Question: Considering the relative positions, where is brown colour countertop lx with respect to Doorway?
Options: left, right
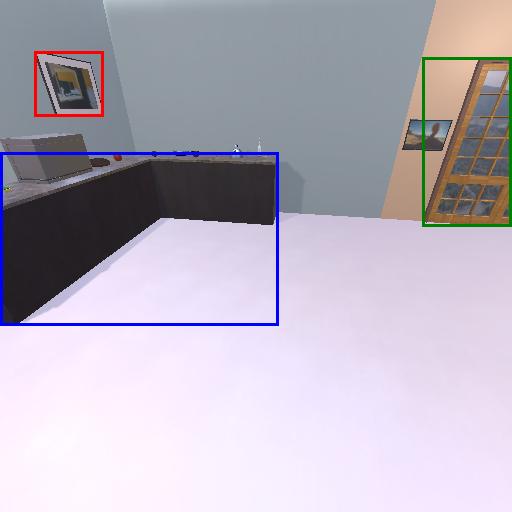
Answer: left